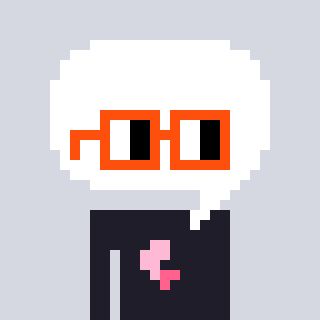
a pixel art character with square orange glasses, a speech bubble-shaped head and a grayscale-colored body on a cool background